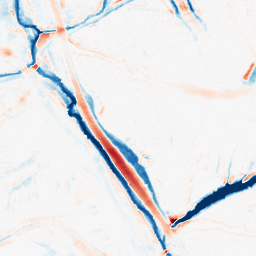
Category: morphological
Decomposition family: tophat_combined
Decomposition parameters: size: 10
Upsampling method: linear_exact
Upsampling parameters: scale: 8
Upsampling scale: 8